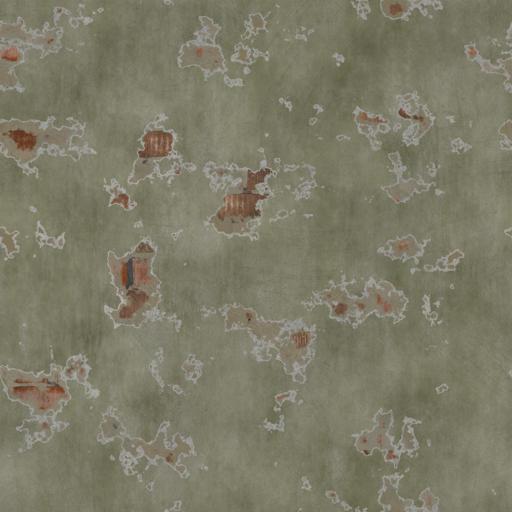
Tags: brick bricks broken old paint painted plaster wall